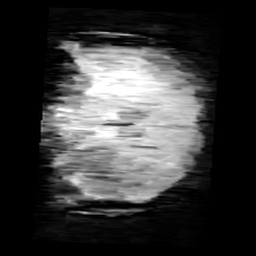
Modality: minIP
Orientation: coronal
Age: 10
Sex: male
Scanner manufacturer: siemens
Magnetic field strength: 3 T
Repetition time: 0.027 s
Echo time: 0.02 s